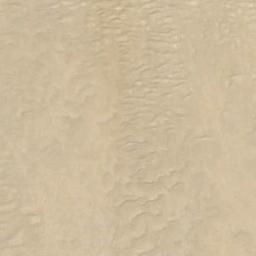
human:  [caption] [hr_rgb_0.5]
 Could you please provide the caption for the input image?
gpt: This is a yellow desert with wavy stripes .

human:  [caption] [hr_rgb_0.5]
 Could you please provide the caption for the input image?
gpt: The desert is full of white sand .

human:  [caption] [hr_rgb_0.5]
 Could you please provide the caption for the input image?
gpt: There are some bare rocks in this desert .

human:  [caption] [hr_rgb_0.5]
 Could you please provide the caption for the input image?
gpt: The desert has yellow sand and flat terrain .

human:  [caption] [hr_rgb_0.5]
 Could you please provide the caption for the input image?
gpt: A yellow desert with some dunes .